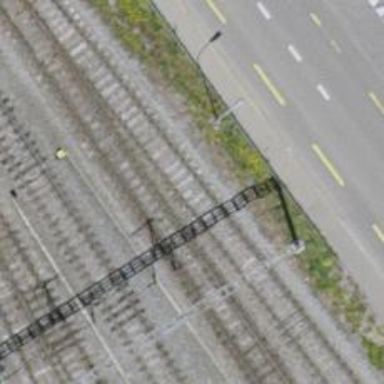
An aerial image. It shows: Railway with electrified contact lines.